Question: I'm trying to get a 'Canvas' to draw lines in the same order as presented in this xml-file:
'''
<root>
<doc><nopeus>80.0</nopeus><aika>40.0</aika></doc>
<doc><nopeus>110.0</nopeus><aika>80.0</aika></doc>
<doc><nopeus>120.0</nopeus><aika>120.0</aika></doc>
<doc><nopeus>190.0</nopeus><aika>160.0</aika></doc><doc><nopeus>243.0</nopeus><aika>200.0</aika></doc><doc><nopeus>260.0</nopeus><aika>240.0</aika></doc><doc><nopeus>300.0</nopeus><aika>280.0</aika></doc><doc><nopeus>350.0</nopeus><aika>320.0</aika></doc>
</root>
'''
QML-file with XmlListModel:
'''
import QtQuick 2.0
import Sailfish.Silica 1.0
import QtQuick.XmlListModel 2.0
Page {
id: page
property alias startx : coords.mX
property alias starty : coords.mY
Item {
id: coords
property int mX: 0
property int mY: 0
}
XmlListModel {
id: myxml
source: "/home/nemo/filename.xml"
query: "/root/doc"
XmlRole { name: "nopeus"; query: "nopeus/string()" }
XmlRole { name: "aika"; query: "aika/string()" }
}
ListView {
model: myxml
anchors.fill: page
delegate:
Item {
Chart {
xc: coords.mX;
yc: coords.mY;
xd: aika;
yd: nopeus;
}
}
}
}
'''
Chart.qml:
'''
import QtQuick 2.0
Rectangle {
id: myrect
width: 540
height: 960
color: "transparent"
property int xd: 0
property int yd: 0
property int xc: 0
property int yc: 0
Canvas {
id: mycanvas
width: myrect.width; height: myrect.height;
onPaint: {
var context = getContext('2d')
context.strokeStyle = "#FF0000"
context.lineWidth = 2
context.beginPath()
context.moveTo(xc,yc)
context.lineTo(xd,yd)
context.stroke()
startx = xd
starty = yd
}
}
}
'''
The question is why is the resulting path messed up when inserted in the 'ListView' via delegates? I have tried to sort the path items separately, via a function and another 'ListModel' but the result is the same.
Here is a screenshot:

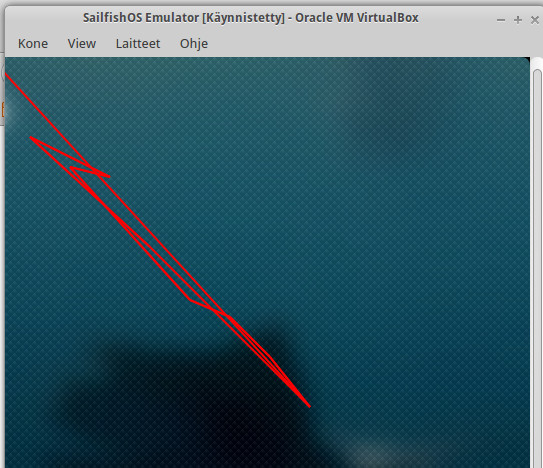
Answer: Delegates are created for item in a model. Your model contains items (as of your input). Hence, you create 'Canvas'es (each one as a 'ListView' item, i.e. at (theoretical) increasing 'y' w.r.t. 'ListView' origin coordinates).
Combile these problems with the (probably wrongly set) starting points...and you get a random mess! You can't see that, since the 'Canvas'es tend to overlap due to sizing/constraints set on the component.
In this case you just need 'Canvas' on which each 'myxml' item is painted. Here is a (naive) adaptation of your code which correctly shows the path stored in the xml file:
'''
// main.qml
import QtQuick 2.4
import QtQuick.Window 2.2
import QtQuick.XmlListModel 2.0
Window {
visible: true
width: 600
height: 600
XmlListModel {
id: myxml
source: "qrc:/filename.xml" // added to the resources
query: "/root/doc"
XmlRole { name: "nopeus"; query: "nopeus/string()" }
XmlRole { name: "aika"; query: "aika/string()" }
onStatusChanged: {
if(status === XmlListModel.Ready)
comp.mod = myxml // set the model ASA it is ready to be used
}
}
Chart {
id: comp
anchors.fill: parent
mod: myxml
}
}
// Chart.qml
import QtQuick 2.4
import QtQuick.XmlListModel 2.0
Item {
property var mod: undefined
onModChanged: {
if(mod)
mycanvas.requestPaint() // repaint only when the model is available
}
Canvas {
id: mycanvas
width: parent.width; height: parent.height;
onPaint: {
var context = getContext('2d')
context.strokeStyle = "#FF0000"
context.lineWidth = 2
context.beginPath()
context.moveTo(0,0)
// iterate over all the point to print them
for(var i = 0; i < mod.count; i++)
{
var point = mod.get(i)
context.lineTo(point.aika, point.nopeus)
}
context.stroke()
}
}
}
'''
The resulting path rendered: